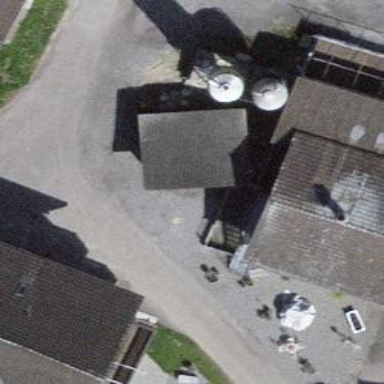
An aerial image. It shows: Farm.